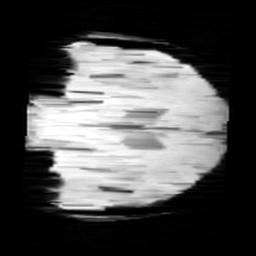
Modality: minIP
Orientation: coronal
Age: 12
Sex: male
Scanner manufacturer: siemens
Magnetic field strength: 3 T
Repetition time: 0.027 s
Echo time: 0.02 s